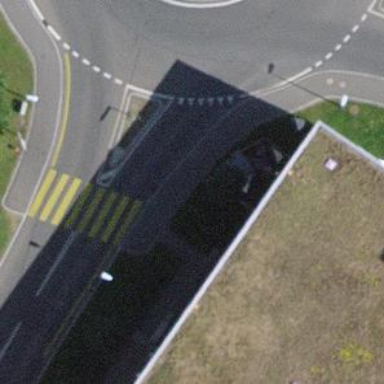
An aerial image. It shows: Kerb barrier.